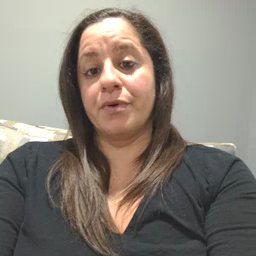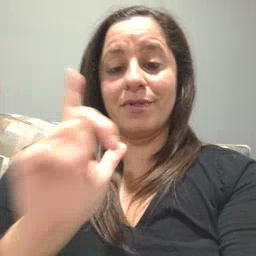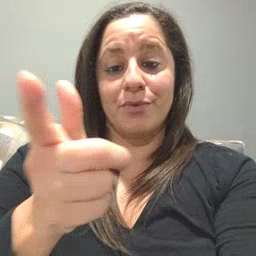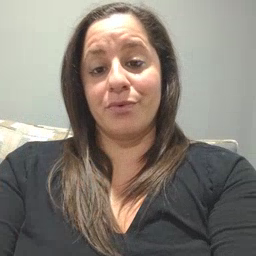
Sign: later